Question: I can't make a proper SQL query. I need to query my Wordpress DB, with select multiple meta_value from specifics meta_key, and have the results on a same row.
The table :

I just want to have the meta_value from meta_key = '1', 'gvmaps_lat_2' and 'gvmaps_long_2' on the same row, but I can't find how.
If I make this query, the results are good, but not on the same row :
'''
SELECT e.id, e.date_created, m.meta_value
FROM tp_gf_entry AS e, tp_gf_entry_meta AS m
WHERE e.id = m.entry_id
AND m.meta_key IN ('1', 'gvmaps_lat_2', 'gvmaps_long_2')
'''
If I make this one, I have an error :
'''
SELECT e.id, e.date_created, (SELECT meta_value FROM tp_gf_entry_meta WHERE meta_key = '1')
FROM tp_gf_entry AS e, tp_gf_entry_meta AS m
WHERE e.id = m.entry_id
AND m.meta_key IN ('1', 'gvmaps_lat_2', 'gvmaps_long_2')
'''
>
# 1242 - Subquery returns more than 1 row
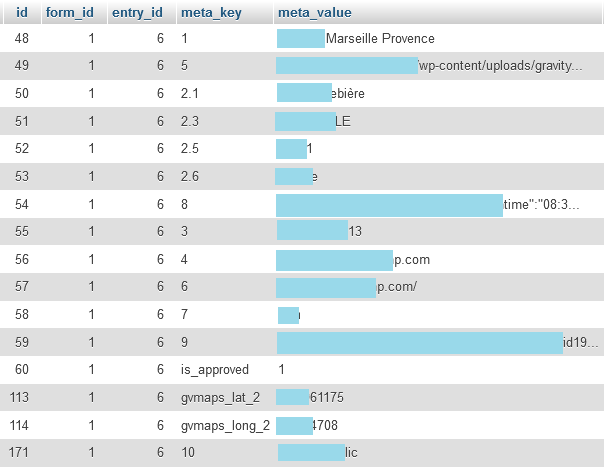
Answer: I'm unable to run your query since I don't have all of your fields... but what it looks like you're after is a 'JOIN' so that your output will all be in one row. Untested, but should work.
'''
SELECT DISTINCT
e.id,
e.date_created,
m.meta_value as title,
m2.meta_value as lat,
m3.meta_value as lon
FROM
tp_gf_entry e
LEFT JOIN tp_gf_entry_meta m ON e.ID = m.entry_id AND m.meta_key = '1'
LEFT JOIN tp_gf_entry_meta m2 ON e.ID = m2.entry_id AND m2.meta_key LIKE 'gvmaps_lat_2'
LEFT JOIN tp_gf_entry_meta m3 ON e.ID = m3.entry_id AND m3.meta_key LIKE 'gvmaps_long_2'
WHERE
e.id = m.entry_id
'''